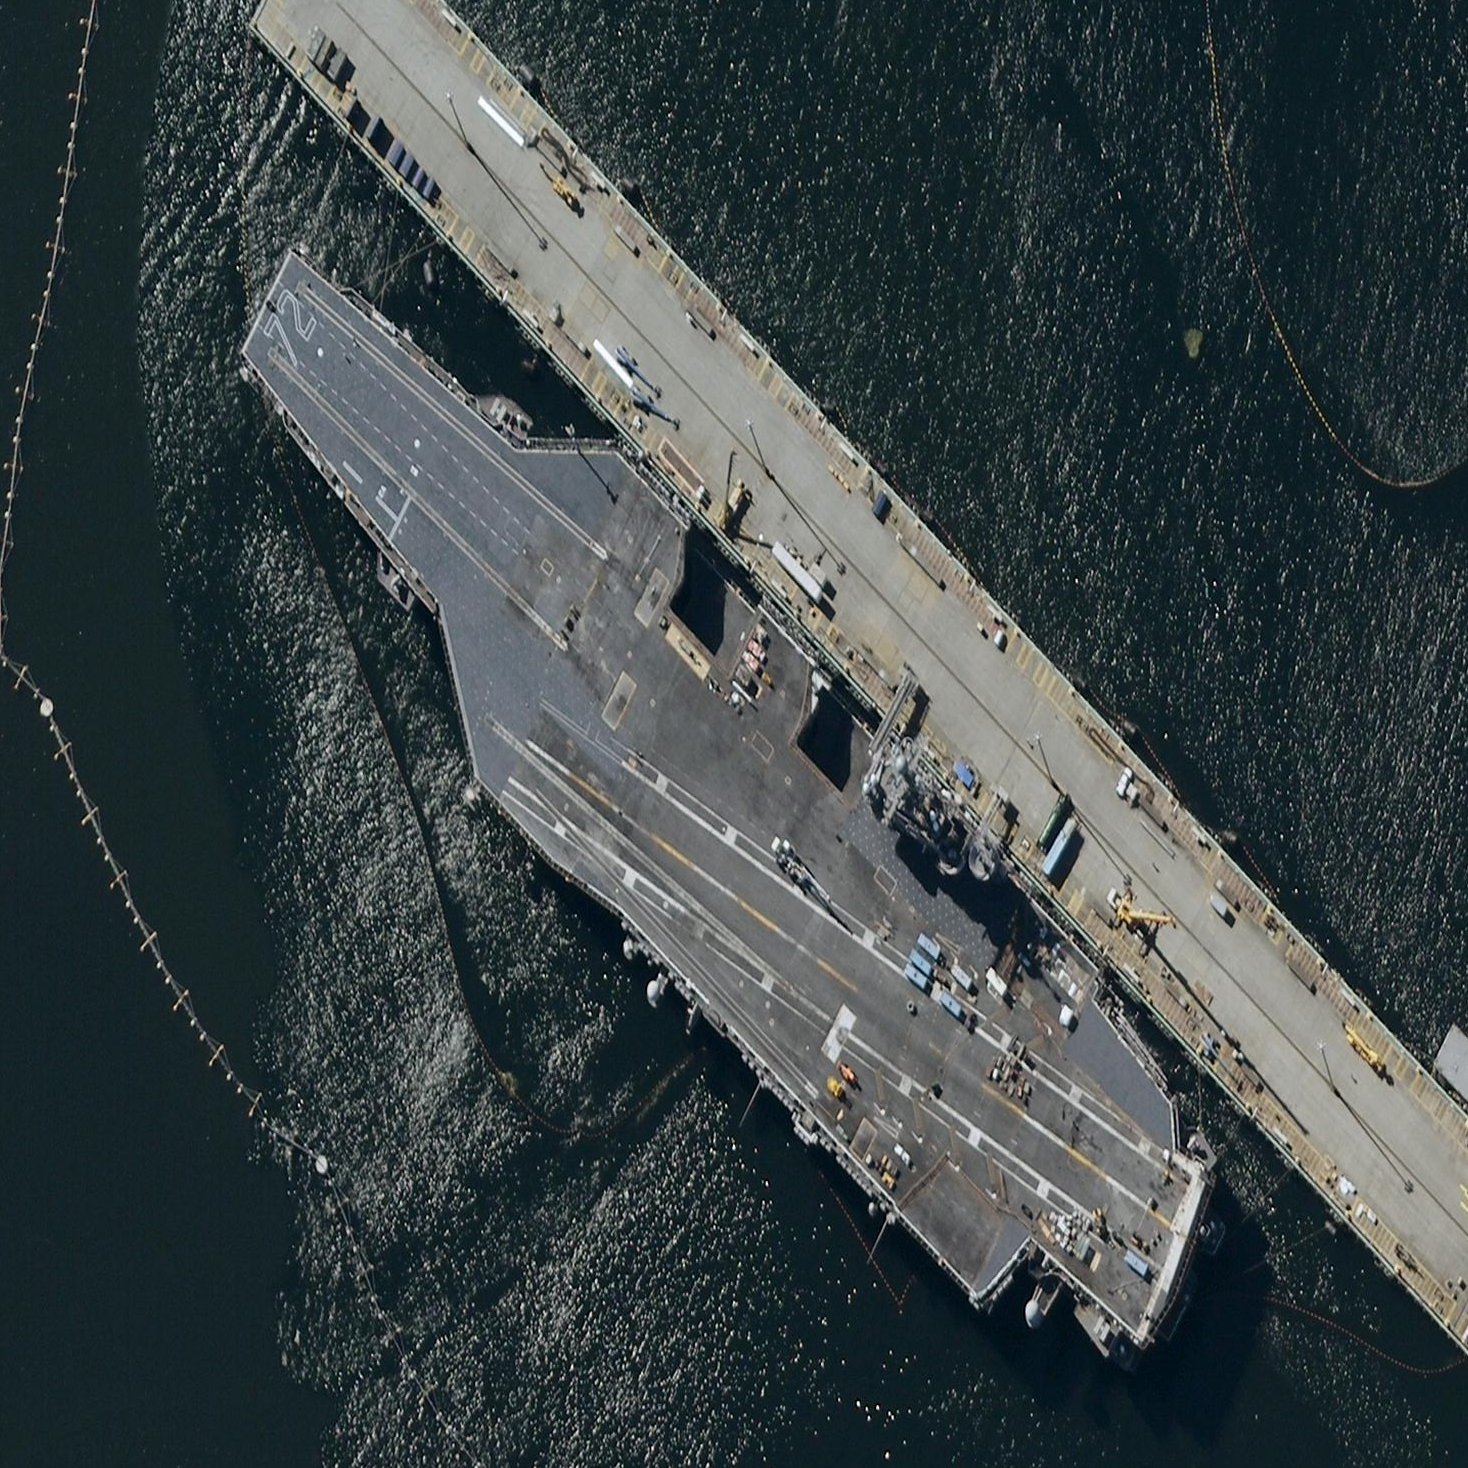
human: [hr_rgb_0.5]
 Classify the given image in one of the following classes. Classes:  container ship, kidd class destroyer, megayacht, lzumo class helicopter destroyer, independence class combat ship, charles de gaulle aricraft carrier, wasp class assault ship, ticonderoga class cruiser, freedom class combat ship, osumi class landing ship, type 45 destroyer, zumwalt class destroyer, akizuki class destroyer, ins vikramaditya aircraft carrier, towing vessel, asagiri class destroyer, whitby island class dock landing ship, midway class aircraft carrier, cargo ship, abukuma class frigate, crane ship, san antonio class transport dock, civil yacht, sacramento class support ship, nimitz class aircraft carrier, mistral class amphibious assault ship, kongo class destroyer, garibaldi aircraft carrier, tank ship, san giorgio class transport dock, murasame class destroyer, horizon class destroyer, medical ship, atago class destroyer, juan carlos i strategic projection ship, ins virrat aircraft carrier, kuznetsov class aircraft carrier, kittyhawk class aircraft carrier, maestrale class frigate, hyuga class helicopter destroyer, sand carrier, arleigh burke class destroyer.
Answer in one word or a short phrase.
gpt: Nimitz class aircraft carrier